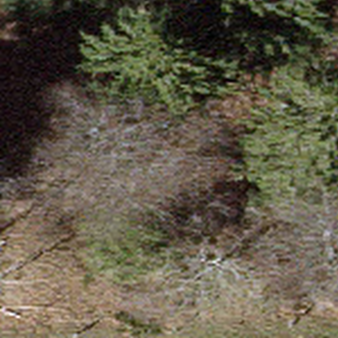
Label: other